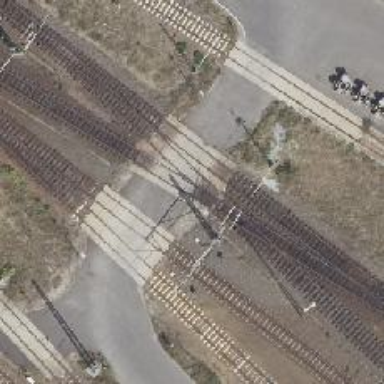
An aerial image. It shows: Rail yard with electrified contact lines for the railway.